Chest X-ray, PA view. Patient: 22 years old, sex M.
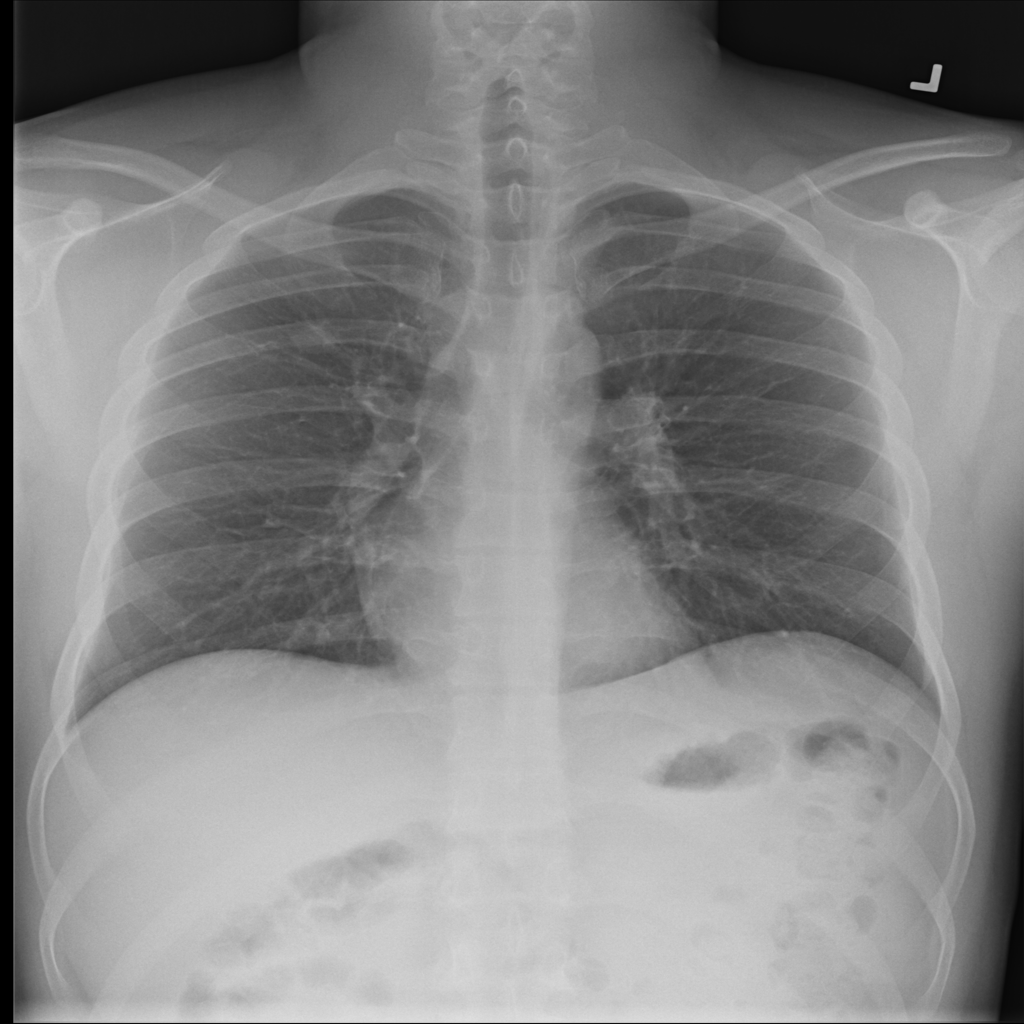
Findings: Nodule